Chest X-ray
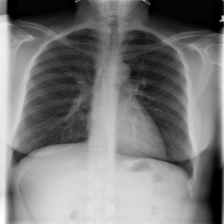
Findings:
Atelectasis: negative
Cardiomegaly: negative
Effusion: negative
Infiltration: positive
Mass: negative
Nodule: negative
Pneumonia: negative
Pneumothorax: negative
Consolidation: negative
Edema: negative
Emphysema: negative
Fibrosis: negative
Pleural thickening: negative
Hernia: negative